Interaction volume radius: 5 \u00c5
Interaction volume height: 10 \u00c5
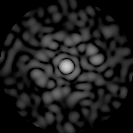
Disorder parameter: 0.8327